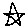
Label: star